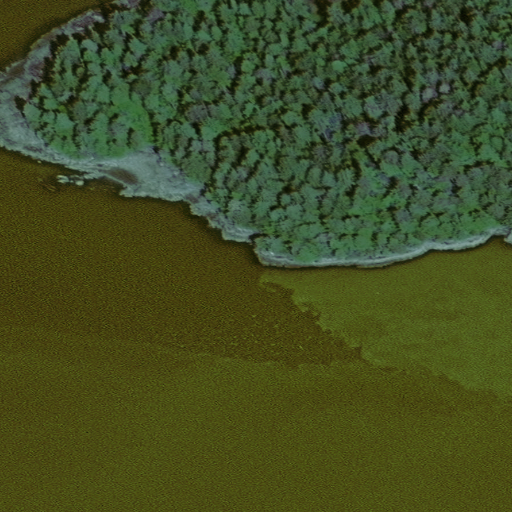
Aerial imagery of cape in Alaska named Point Howe containing only unknown